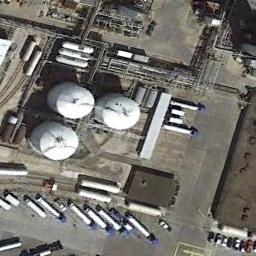
Label: storage tanks